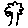
Label: tree